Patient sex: M
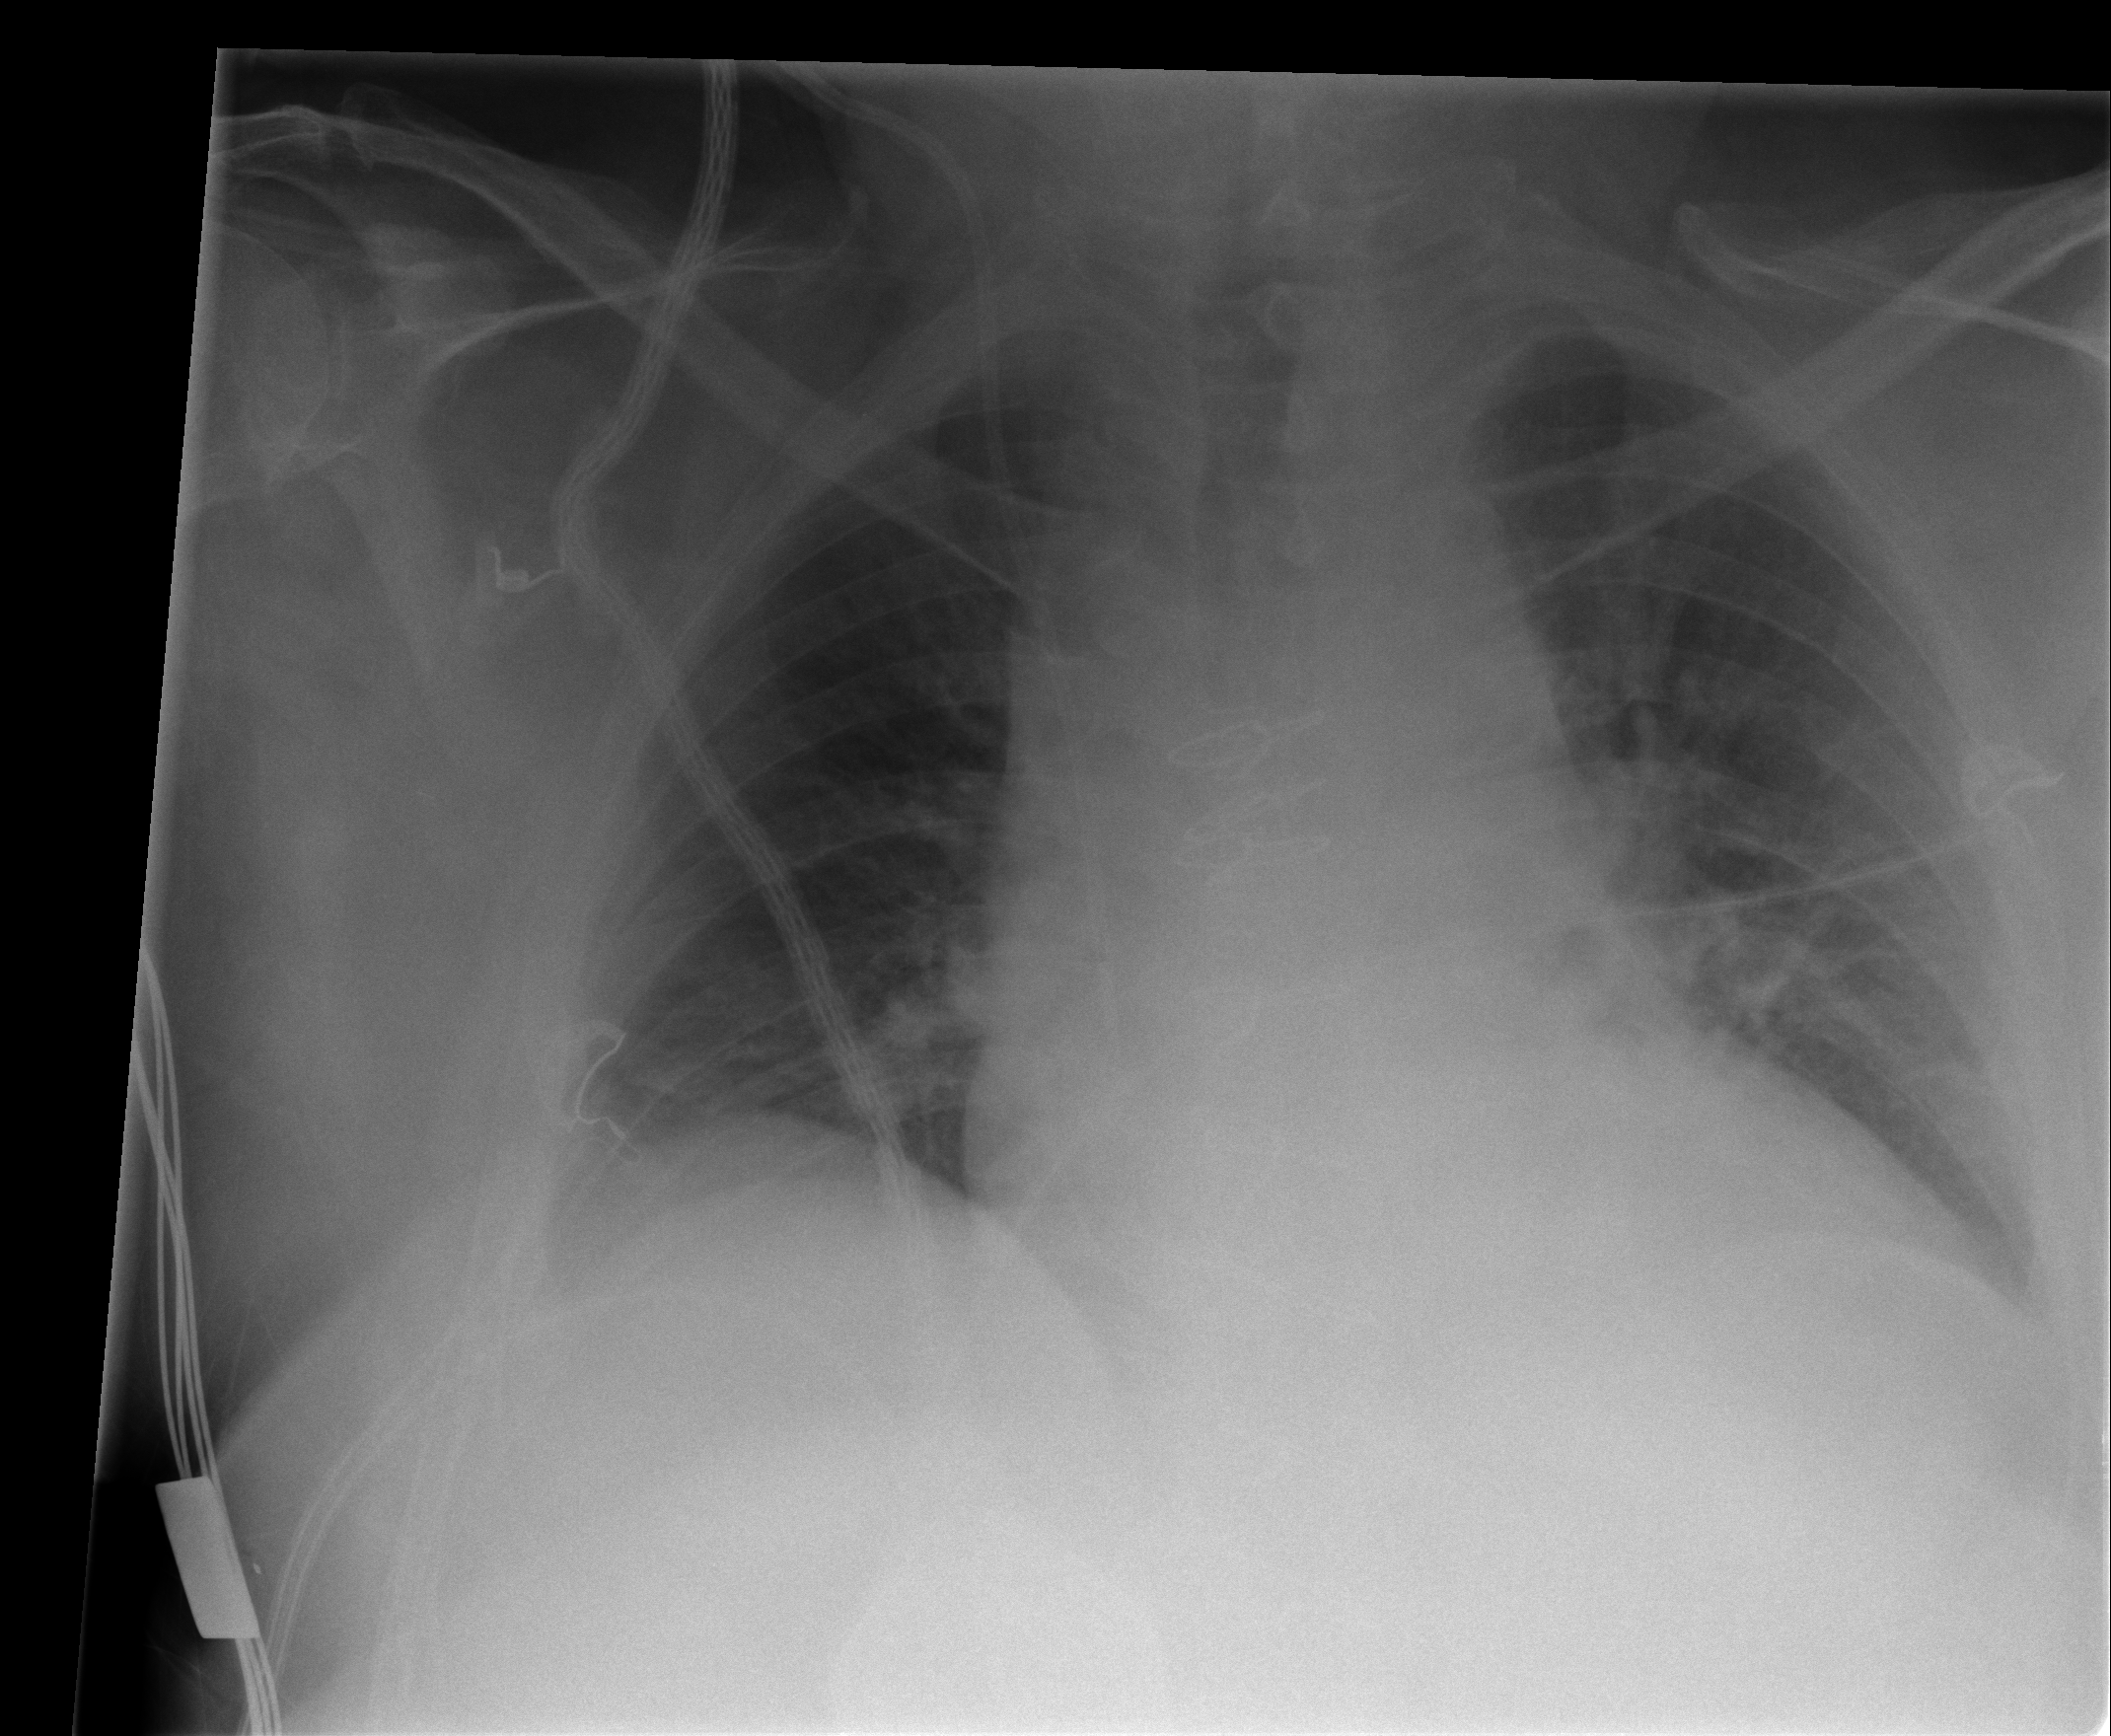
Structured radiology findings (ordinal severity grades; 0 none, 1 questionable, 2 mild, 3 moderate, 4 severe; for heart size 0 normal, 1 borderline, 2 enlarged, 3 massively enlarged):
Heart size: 1
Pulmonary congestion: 2
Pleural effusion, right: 1
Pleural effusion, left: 1
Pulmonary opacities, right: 0
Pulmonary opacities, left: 0
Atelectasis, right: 2
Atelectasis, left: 2